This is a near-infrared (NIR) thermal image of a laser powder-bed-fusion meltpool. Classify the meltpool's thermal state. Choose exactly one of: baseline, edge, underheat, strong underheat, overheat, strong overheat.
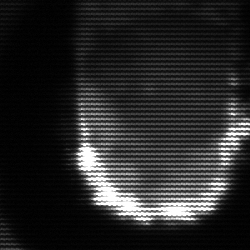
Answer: baseline